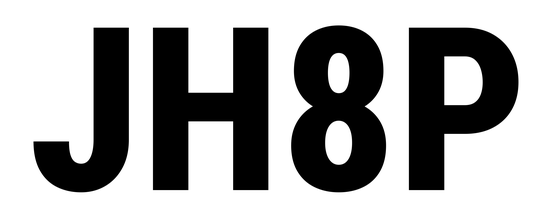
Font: Roboto_Condensed_ExtraBold